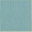
Piece: xx